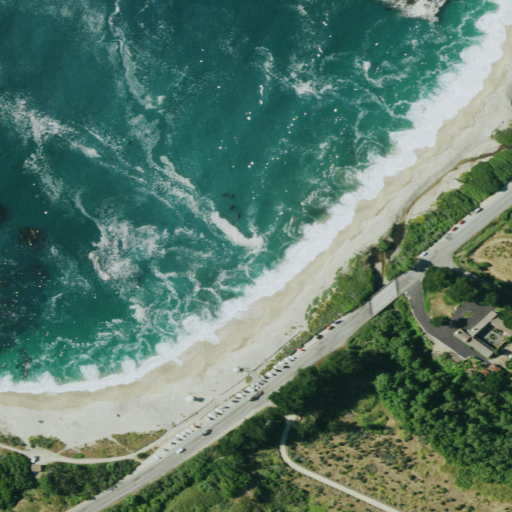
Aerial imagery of beach in California named Monastery Beach containing open water, low intensity development, herbaceous wetlands, medium intensity development, pasture, high intensity development, shrub, woody wetlands, and open development